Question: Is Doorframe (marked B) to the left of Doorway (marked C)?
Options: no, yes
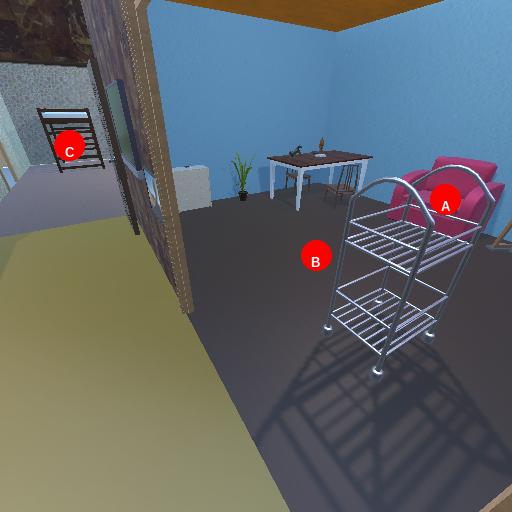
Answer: no